Question: Say I have a data Table, two columns

How would I write code in SQL that shows the top two co-occuring colors. So the output should be a table with two columns (color and count) . ex "Green","Red" 3, "Blue" "Blue" 2, "Pink" "Purple" 1. I'm working with a big dataset so I would want something a little simpler to use.
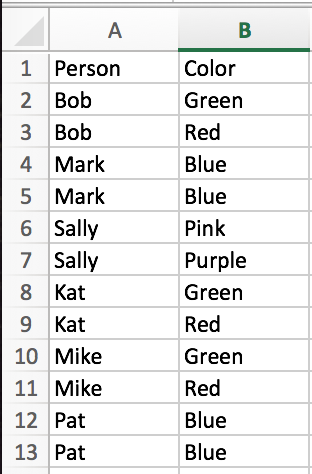
Answer: Try this:
'''
declare @t table (
person varchar(100),
color varchar(100)
);
insert into @t values
('Bob', 'Green'),
('Bob', 'Red'),
('Mark', 'Blue'),
('Mark', 'Blue'),
('Sally', 'Pink'),
('Sally', 'Purple'),
('Kat', 'Green'),
('Kat', 'Red'),
('Mike', 'Green'),
('Mike', 'Red'),
('Pat', 'Blue'),
('Pat', 'Blue');
with t as (
select
t.*,
row_number() over (partition by person order by color) rn
from @t t
)
select
t1.color color1,
t2.color color2,
count(*) cnt
from t t1 inner join t t2
on t1.person = t2.person
and t1.rn > t2.rn
group by t1.color, t2.color
order by cnt desc;
'''
Produces:
<URL>